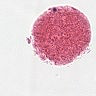
Metastatic tissue present: no